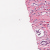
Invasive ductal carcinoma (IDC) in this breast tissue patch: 1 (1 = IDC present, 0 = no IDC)